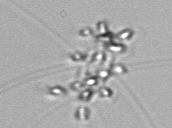
Label: Chaetoceros_didymus_TAG_external_flagellate